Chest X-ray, AP view. Patient: 67 years old, sex M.
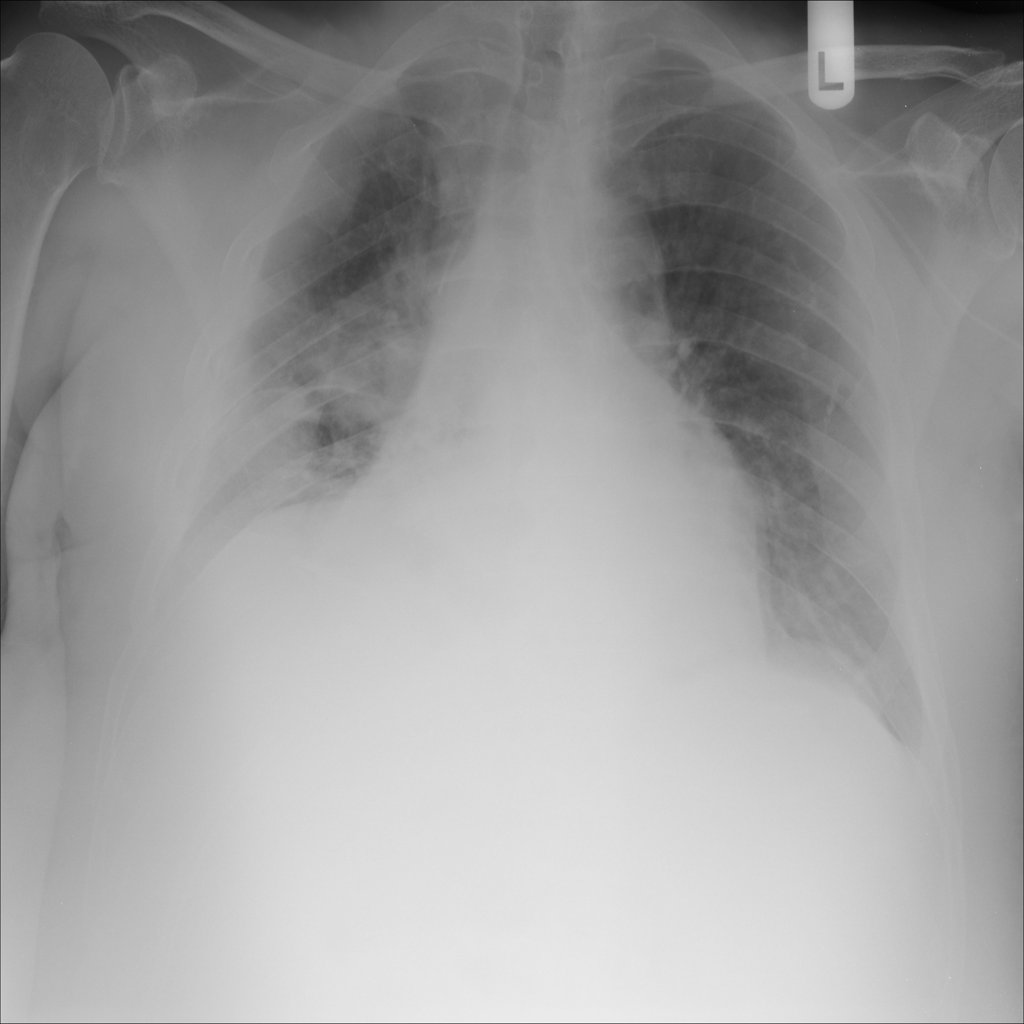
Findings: Effusion